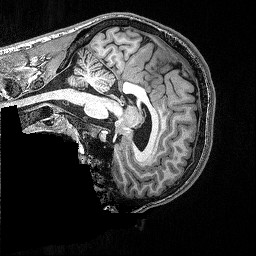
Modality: T1w
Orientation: sagittal
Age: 21
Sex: male
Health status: healthy
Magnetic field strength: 3 T
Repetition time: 2.53 s
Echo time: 0.00331 s